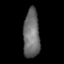
Tissue: prostate
Cell type: Epithelial cells
Senescence score: 0.2848
Nuclear area (px): 780
Mean DAPI intensity: 109.076